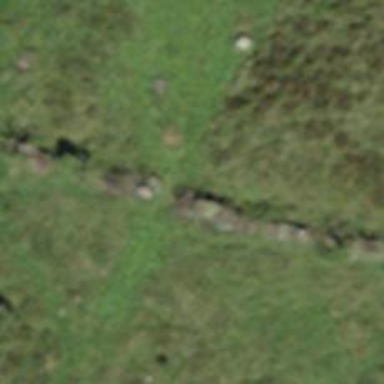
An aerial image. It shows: Dry stone wall barrier.